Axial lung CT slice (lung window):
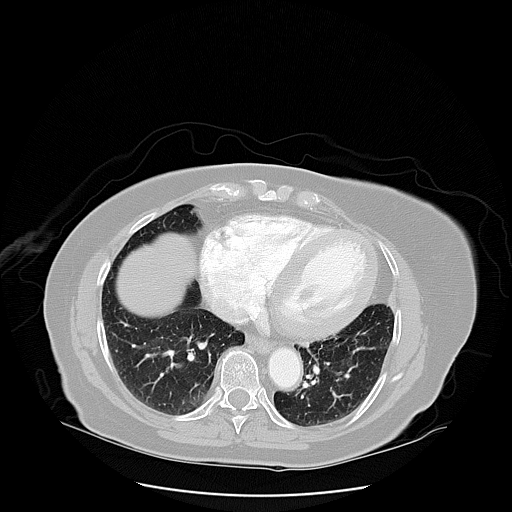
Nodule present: no